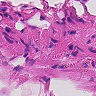
Metastatic tissue present: no